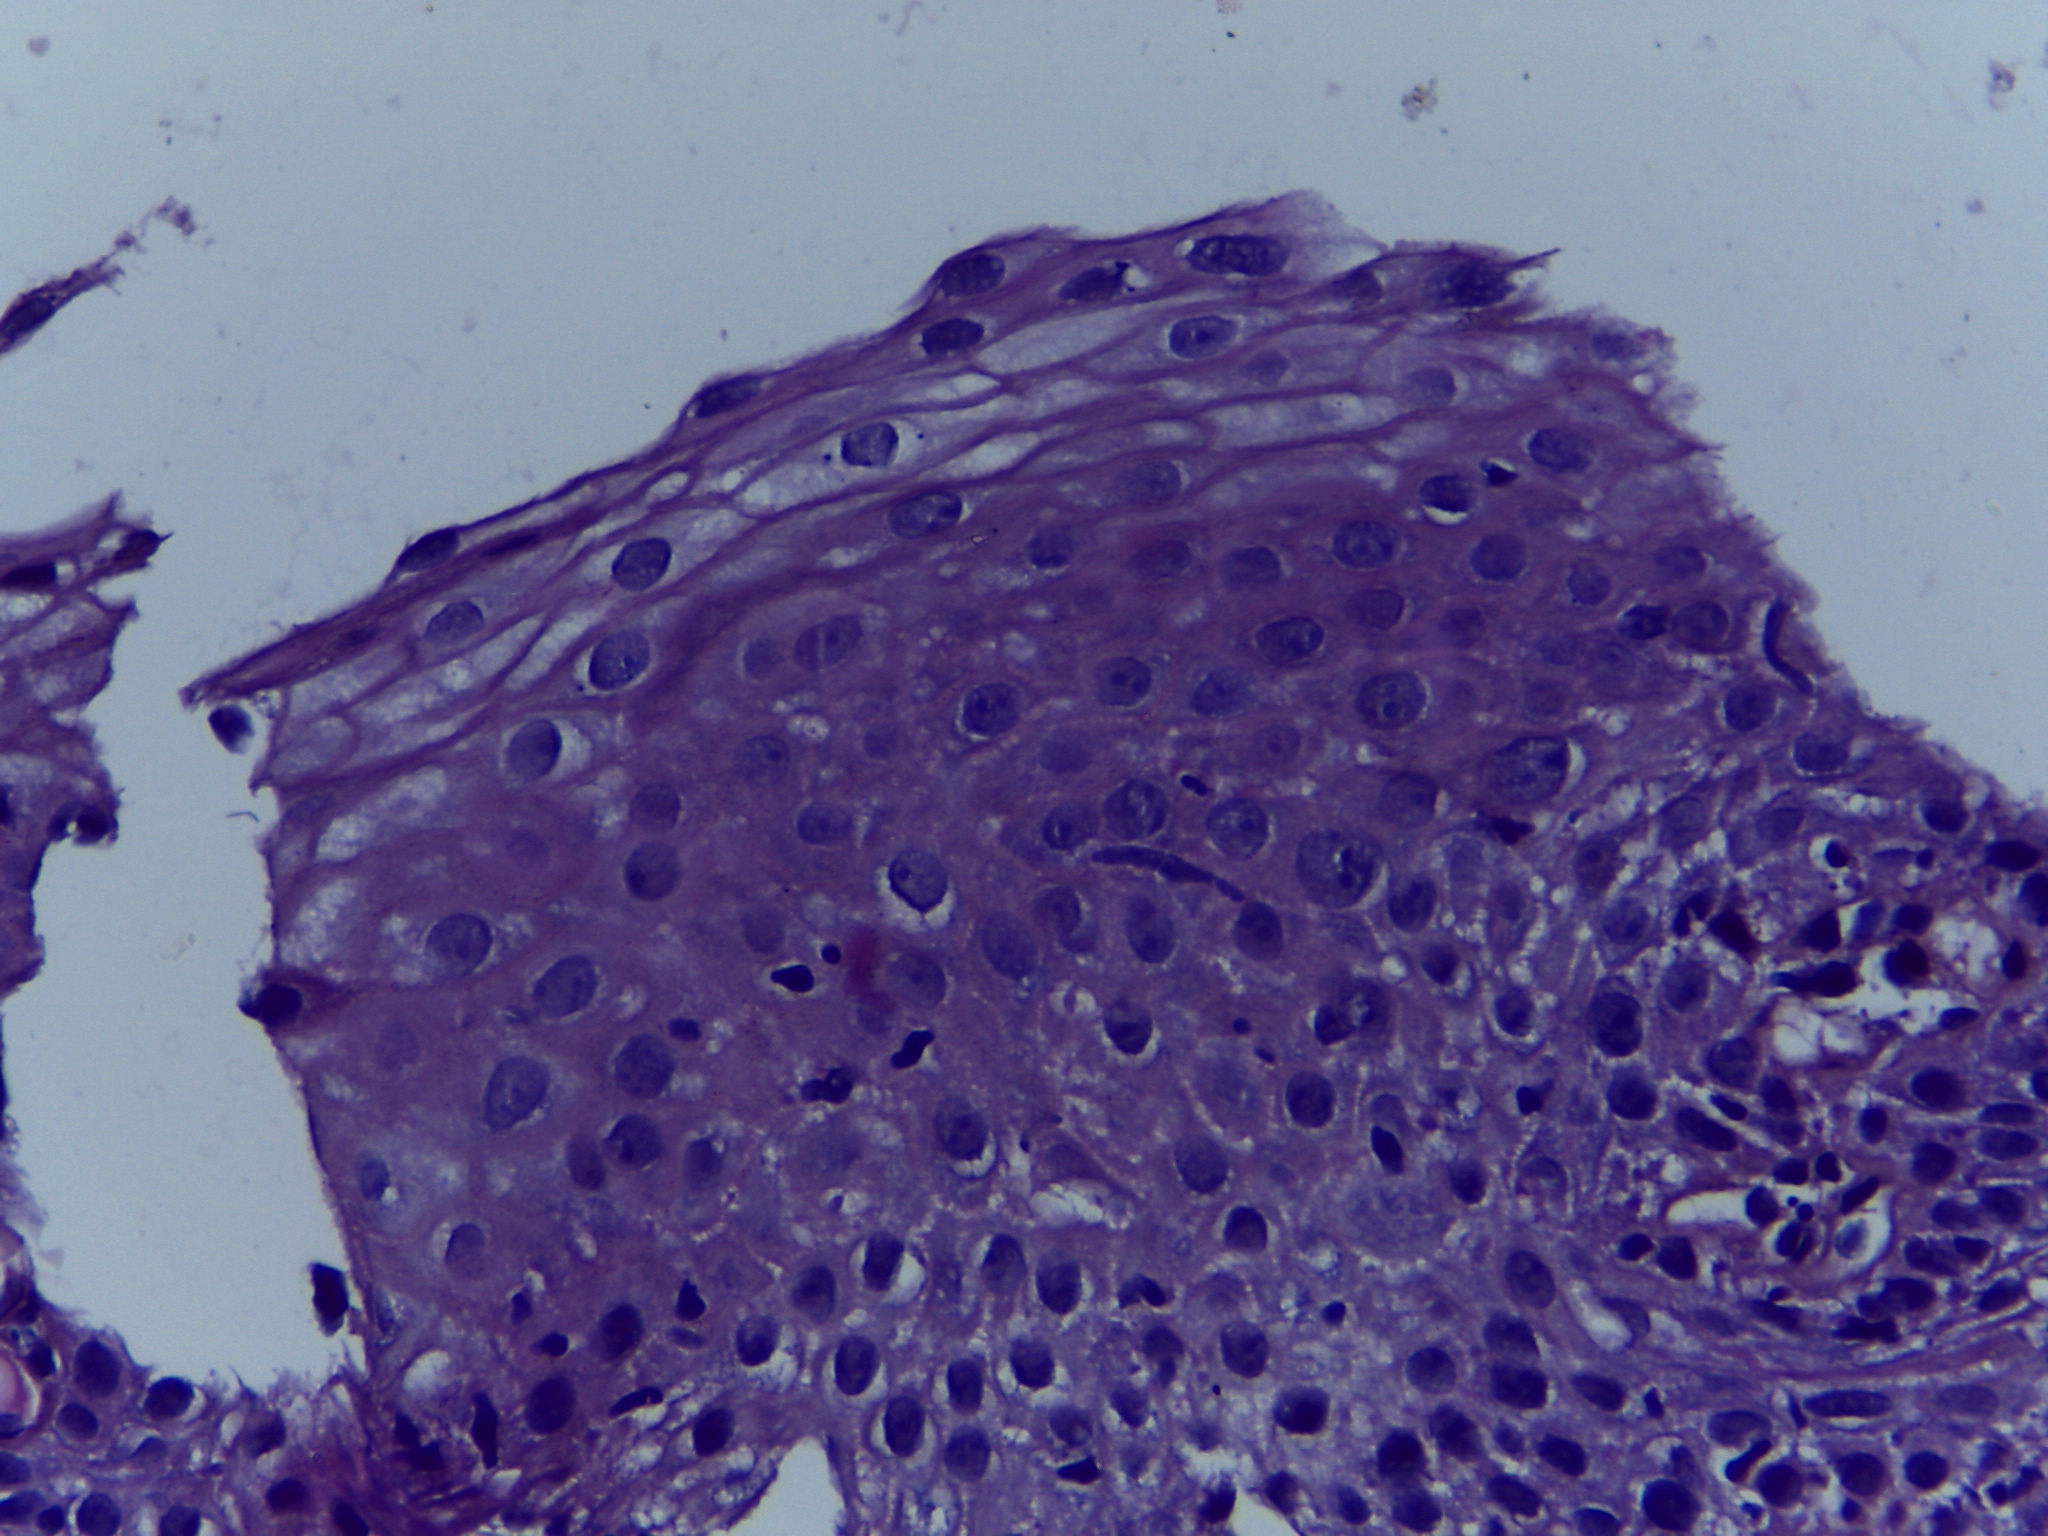
Diagnosis: OSCC